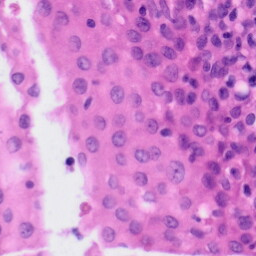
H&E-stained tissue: Tonsil